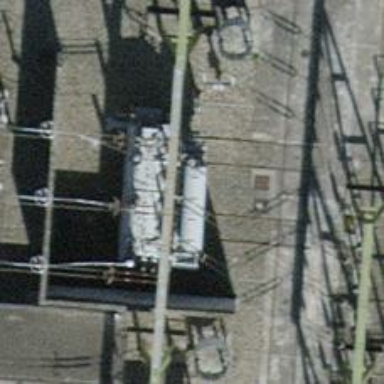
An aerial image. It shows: Outdoor transformer.